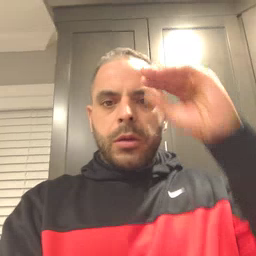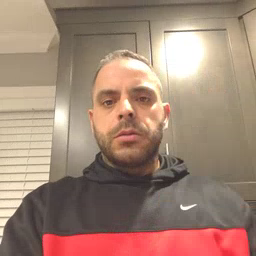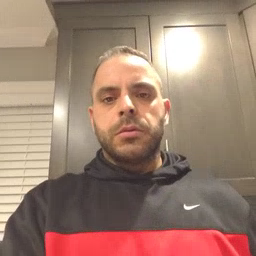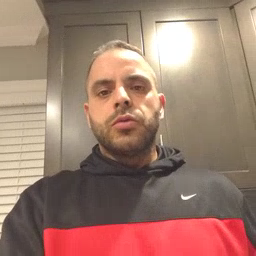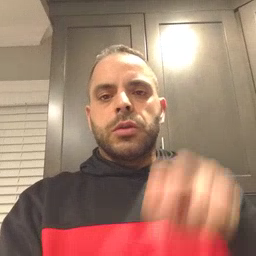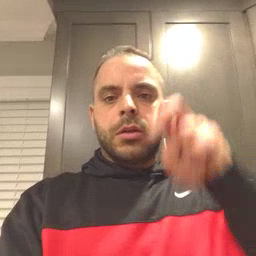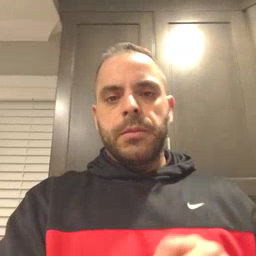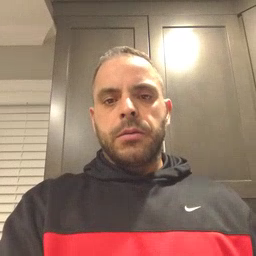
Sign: jump